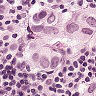
Metastatic tissue present: yes